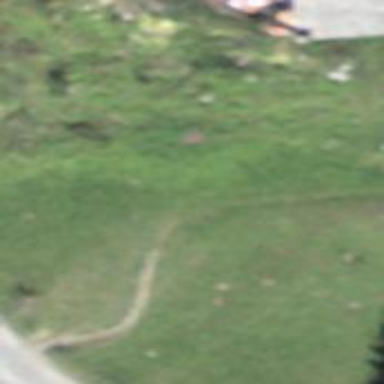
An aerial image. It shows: Path covered in grass.